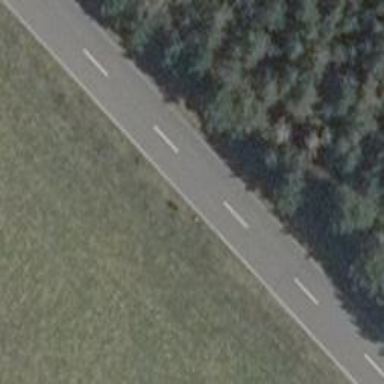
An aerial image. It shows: Tertiary road with asphalt surface.